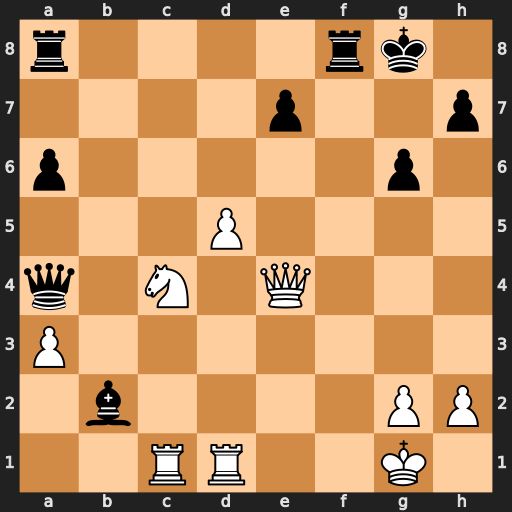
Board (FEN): r4rk1/4p2p/p5p1/3P4/q1N1Q3/P7/1b4PP/2RR2K1
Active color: w
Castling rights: -
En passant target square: -
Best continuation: Qe6+ Kh8 Nxb2